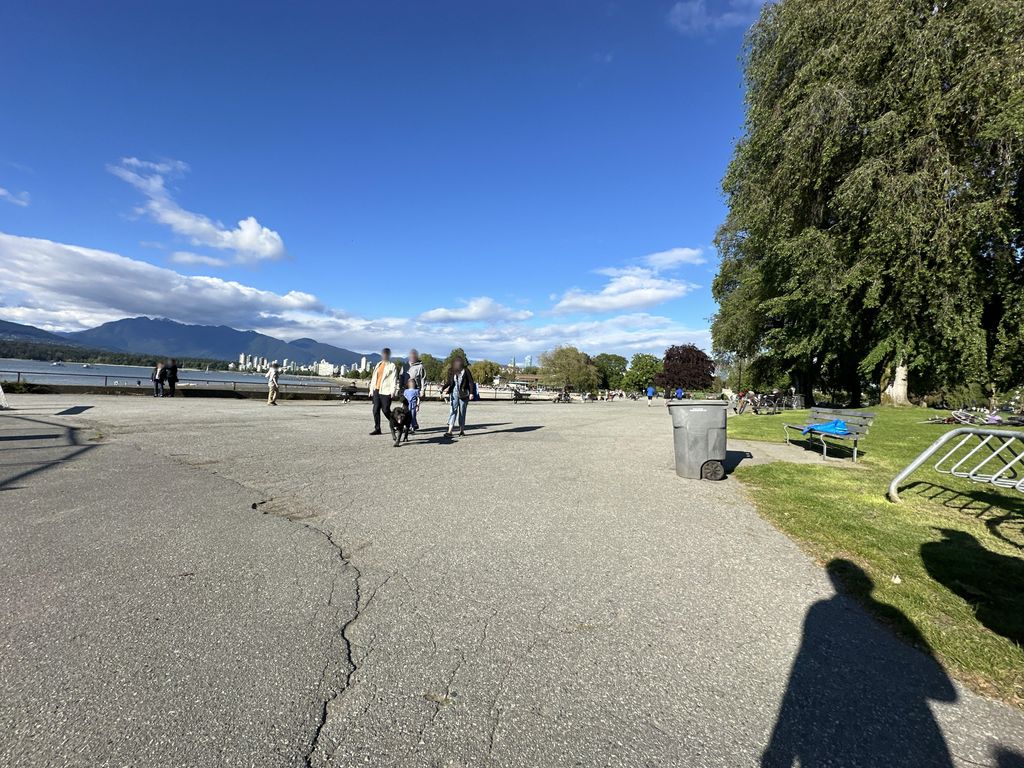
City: vancouver